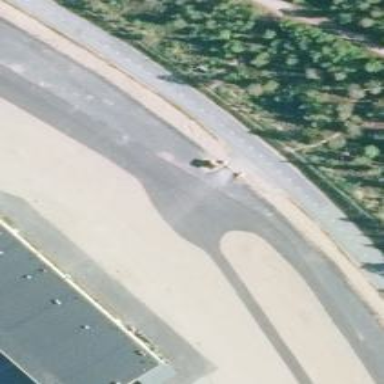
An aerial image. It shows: Raceway road.